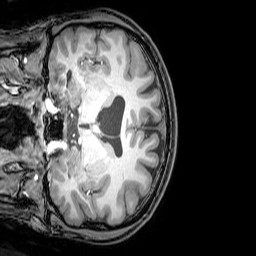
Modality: T1w
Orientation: coronal
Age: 21
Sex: male
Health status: healthy
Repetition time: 0.081 s
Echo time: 0.037 s